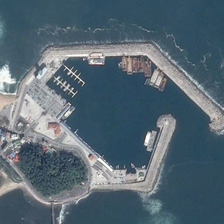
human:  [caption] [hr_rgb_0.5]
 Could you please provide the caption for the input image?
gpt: there are many green plants in the port .

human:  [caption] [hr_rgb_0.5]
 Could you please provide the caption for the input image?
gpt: several boats are in a port near some buildings and green trees .

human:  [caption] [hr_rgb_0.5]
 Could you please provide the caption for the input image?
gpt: there are many green plants in the port .

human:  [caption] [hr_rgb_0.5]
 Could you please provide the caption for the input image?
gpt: several boats are in a port near some buildings and green trees .

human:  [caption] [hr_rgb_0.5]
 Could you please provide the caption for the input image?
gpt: several boats are in a port near some buildings and green trees .